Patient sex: M
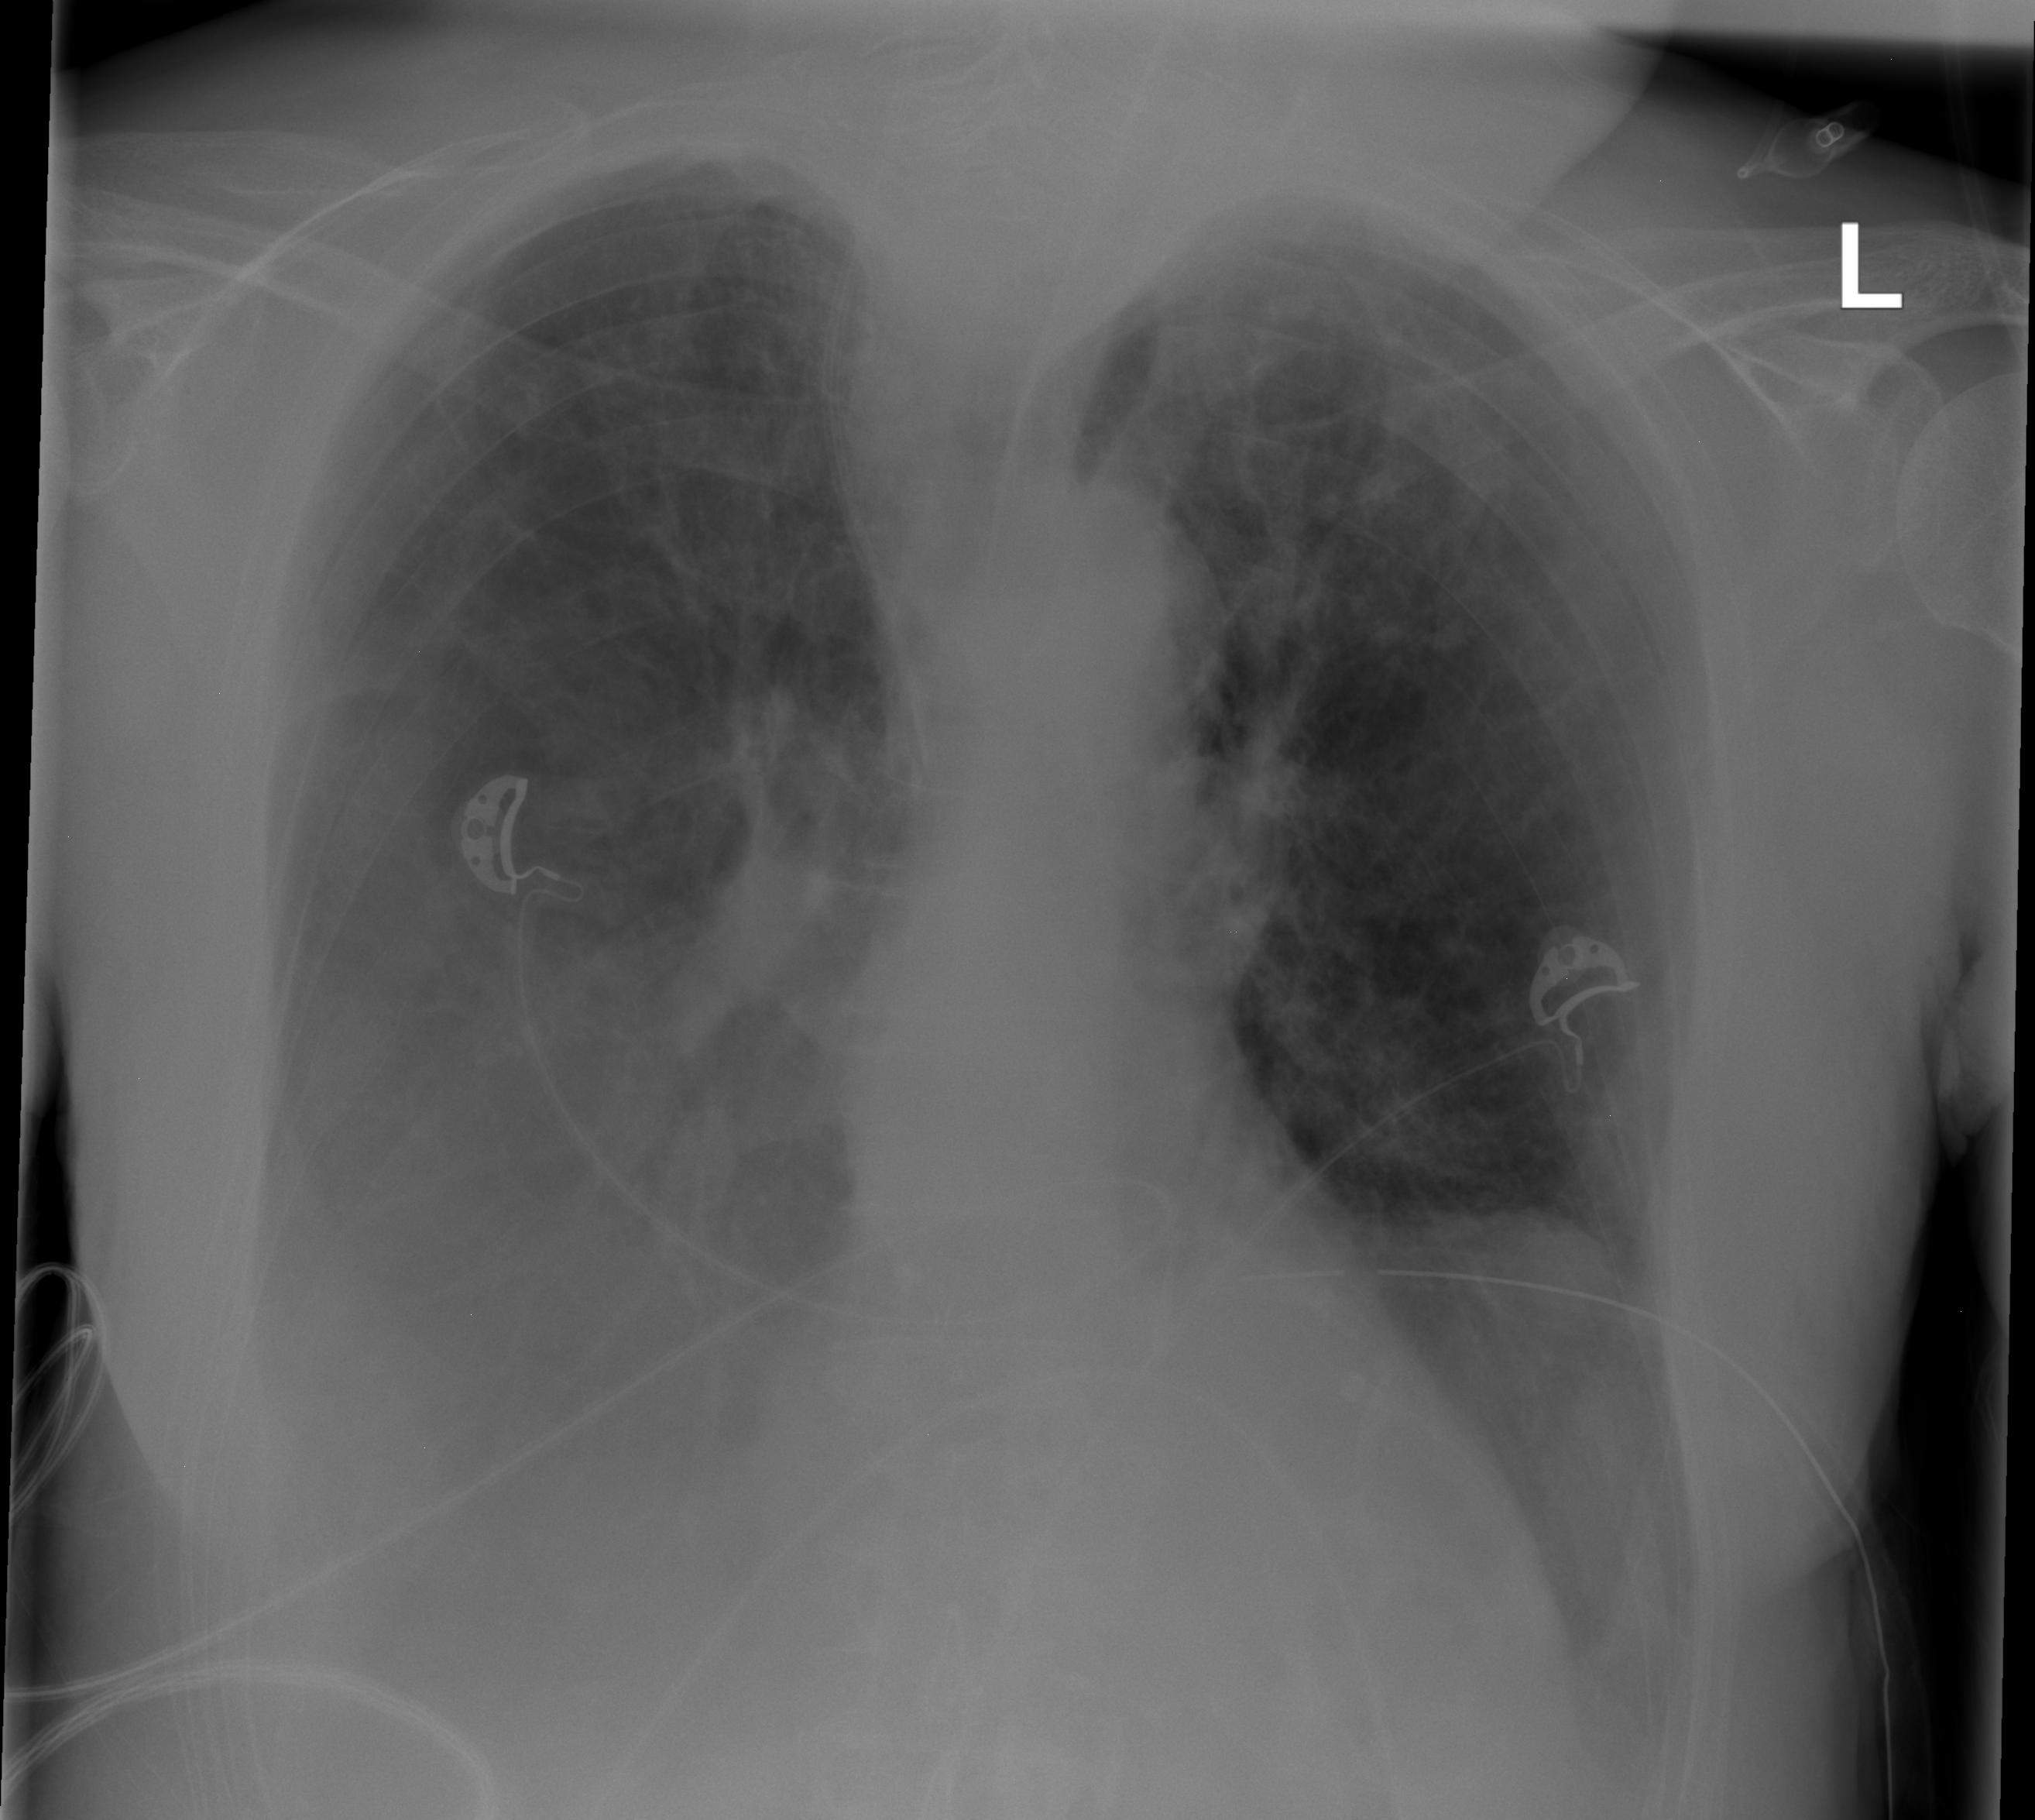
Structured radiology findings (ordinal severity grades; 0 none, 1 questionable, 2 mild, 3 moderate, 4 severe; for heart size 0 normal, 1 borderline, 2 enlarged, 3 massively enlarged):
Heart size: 0
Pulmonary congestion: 0
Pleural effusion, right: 3
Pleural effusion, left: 0
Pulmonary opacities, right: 0
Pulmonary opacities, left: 0
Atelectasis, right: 2
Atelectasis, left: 2